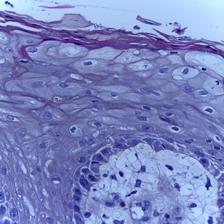
Diagnosis: OSCC